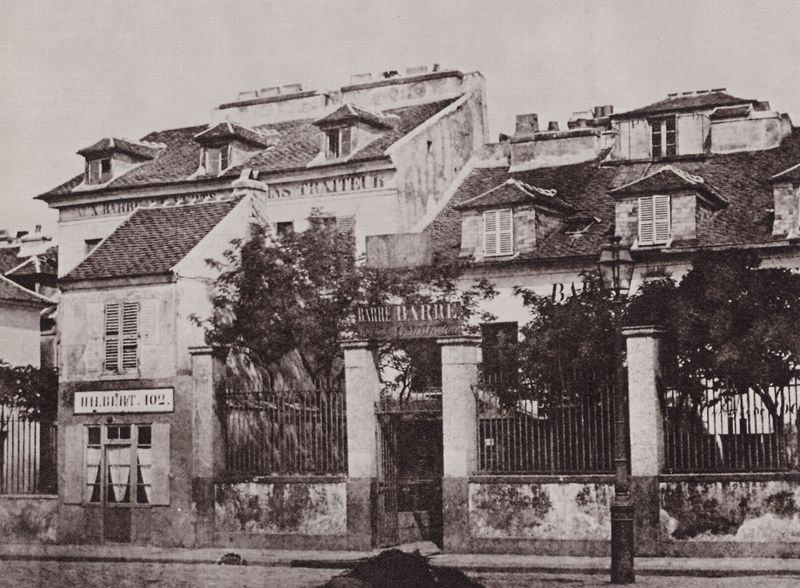
Titel: Das Haus des Traiteurs Barré
Künstler: Hippolyte Bayard
Schlagwörter: baum, dunkel, himmel, laub, schatten, weiß, bäume, stadt, fenster, frankreich, grau, hell, laterne, licht, paris, pfeiler, schwarz, strasse, säule, säulen, dach, gebäude, haus, weg, zaun, alt, architektur, sockel, vorhang, häuser, gitter, dachziegel, fensterlaeden, kamin, schornstein, garten, schrift, ansicht, fassade, fassaden, italien, dächer, giebel, mauer, ziegel, gartenzaun, hof, laden, läden, werbung, sepia, französisch, gardinen, vorhänge, wohnung, atelier, menschenleer, tor, foto, fotografie, eingang, schild, fensterladen, wohnhaus, bürgersteig, gehsteig, dachfenster, gauben, schwarz-weiss, asphalt, gehweg, scharz, bordstein, photo, villa, efeu, ziegeldach, vorderansicht, stadtmauer, dachgauben, gaupen, wien, dachgaube, studio, schmiedeeisern, vorgarten, reihenhaus, häuder, häsuer, mansarden, gartentor, nadar, hydrant, fotot, barre, einang, traiteur, häusera, hilbert, 102, 402, frankreisch, künstler wohnort